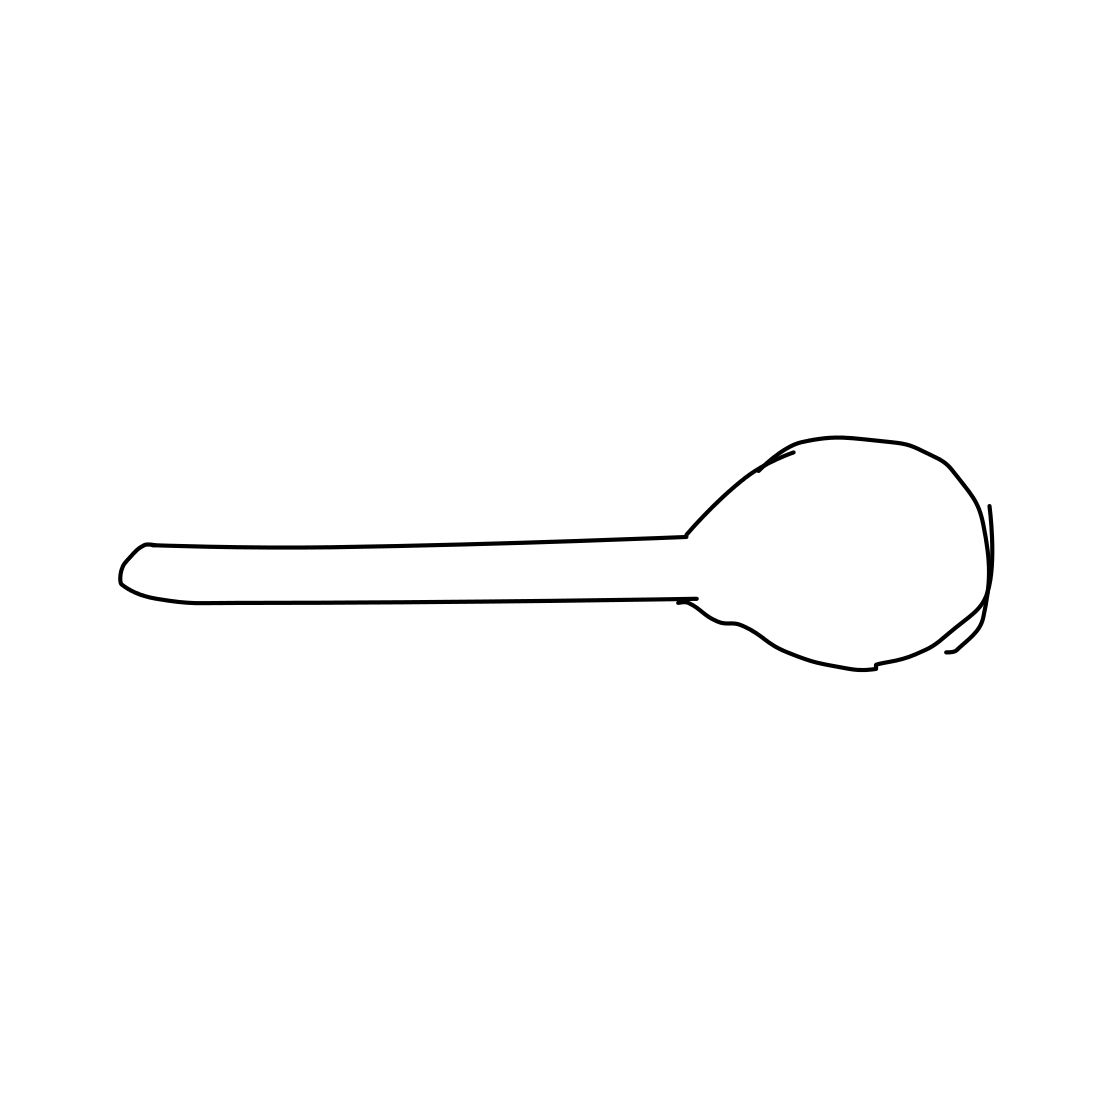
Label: spoon